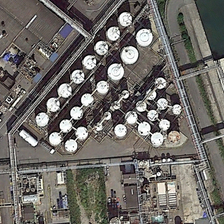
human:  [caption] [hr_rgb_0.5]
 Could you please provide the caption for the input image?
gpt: many white storage tanks in several parallel lines are in a factory near a river .

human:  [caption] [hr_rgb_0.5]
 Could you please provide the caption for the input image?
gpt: many white storage tanks in several parallel lines are in a factory near a river .

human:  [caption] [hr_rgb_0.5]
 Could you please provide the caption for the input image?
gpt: many white storage tanks in several parallel lines are in a factory near a river .

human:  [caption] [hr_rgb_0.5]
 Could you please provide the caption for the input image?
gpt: many white storage tanks in several parallel lines are in a factory near a river .

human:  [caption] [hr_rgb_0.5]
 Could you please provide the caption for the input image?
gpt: many white storage tanks in several parallel lines are in a factory near a river .